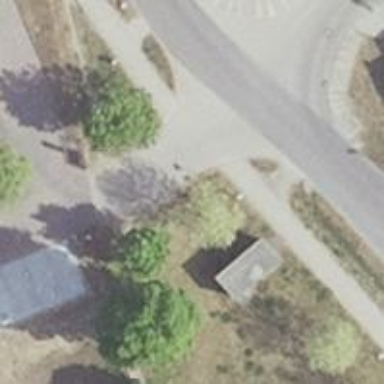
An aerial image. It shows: Footway along the road.